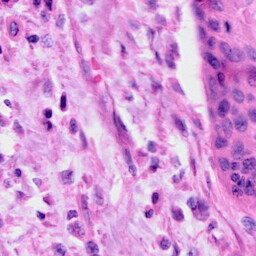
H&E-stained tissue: Cervix